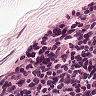
Metastatic tissue present: no